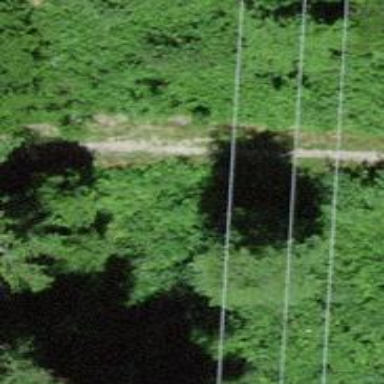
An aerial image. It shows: Path.